Question: I am working on a project where on the product page instead of the normal configurable options, there are some configurable options and then the database is queried to see if particular vendors carry the product. It then displays the list of vendors via javascript as shown below.

I want the add to cart block to show up next to EACH vendor. Because this is all dynamically created, I had to pass the vendor ID to an "add to cart" script that I created. I took the original app/design/frontend/base/default/template/catalog/product/view/addtocart.phtml and made my own as seen below. The following php file is called via ajax. The original addtocart.phtml had a bunch of $this variables. I need to simulate $this (whatever model, helper its referring to) so that this block works. I am without much success. Can someone see what I am doing wrong or what I could do differently? Thanks so much!
'''
<?php
require_once('/var/www/Staging/public_html/app/Mage.php');
umask(0);
Mage::app();
//ensure that the value is legitimate
if($_POST && is_numeric($_POST['value'])){
$value = $_POST['value'];
}
//pass this in your ajax call for the add button
if($_POST && is_numeric($_POST['product_id'])){
$product_id = $_POST['product_id'];
}
$helper = Mage::helper('core'); //for translation
$block = new Mage_Catalog_Blockproduct_View(); // not best practice, but neither are standalones
$product = Mage::getModel('catalog/product')->load($product_id); // no need to use the _ here, it's not protected/private; additonally Mage::registry won't work because you're technically not on a product detail page
$buttonTitle = ''; //you are using this, but it isn't set
?>
<div class="add-to-cart">
<label for="qty"><?php echo $helper->__('Qty:') ?></label>
<input type="text" name="qty" id="qty" maxlength="12" value="<?php echo $block->getProductDefaultQty($product) * 1 ?>" title="<?php echo $helper->__('Qty') ?>" class="input-text qty" />
<button onclick="window.location = '<?php echo Mage::helper('checkout/cart')->getAddUrl($product);?>'" type="button" title="<?php echo $buttonTitle ?>" class="button btn-cart" id='$value'><span><?php echo $buttonTitle ?></span></button>
</div>
'''
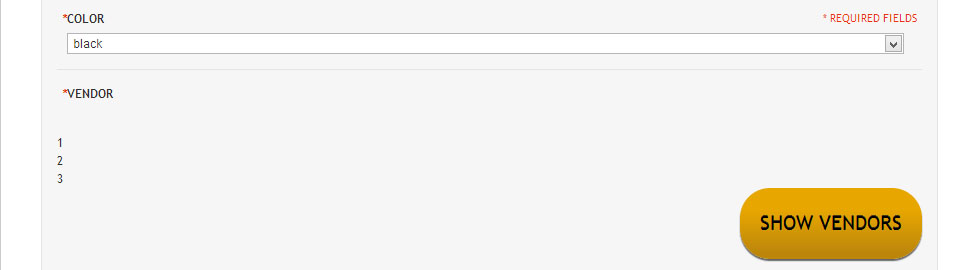
Answer: 'Mage_Catalog_Blockproduct_View' is the error you're getting currently. Remember Magento class names are reflective of the directory structure.
I believe you are wanting 'Mage_Catalog_Block_Product_View'
However, technically you would not want to initiate a block here, but I realize it is to get around the '$this->' references. Also I would not reinitialize the full stack again. A better approach is to create a new module and use a custom controller for the add to cart action.
'''
<?php
require_once Mage::getModuleDir('controllers', 'Mage_Checkout') . DS . 'CartController.php';
class NS_AjaxCart_CartController extends Mage_Checkout_CartController
{
public function addAction()
{
$params = $this->getRequest()->getParams();
...
'''
You would then create a new Block in your module with a simple constructor to set the template you are going to be using in your block. Similar to:
'''
public function __construct()
{
parent::__construct();
$this->setTemplate('catalog/vendoraddtocart.phtml');
}
'''
To dynamically create a block, as '$this' would be accessible:
'$this->getLayout()->createBlock('cms/block')->setBlockId('vendor_add_to_cart')->toHtml()'
Consider reading and better understand the 'toHtml' method, and how blocks and layouts all work:
- <URL>
Hope this helps.